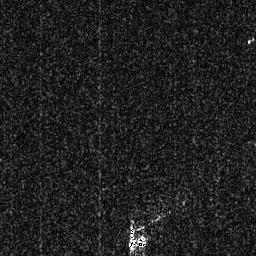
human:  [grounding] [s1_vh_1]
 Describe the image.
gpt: In the satellite image, there is  <ref>1 medium ship </ref> <box>[[48, 87, 57, 98, 0]]</box> located at bottom.